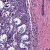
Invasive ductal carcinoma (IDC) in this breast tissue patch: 0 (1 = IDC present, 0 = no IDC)